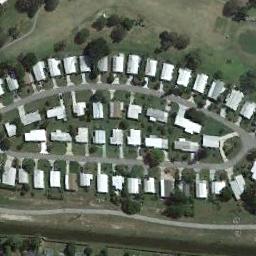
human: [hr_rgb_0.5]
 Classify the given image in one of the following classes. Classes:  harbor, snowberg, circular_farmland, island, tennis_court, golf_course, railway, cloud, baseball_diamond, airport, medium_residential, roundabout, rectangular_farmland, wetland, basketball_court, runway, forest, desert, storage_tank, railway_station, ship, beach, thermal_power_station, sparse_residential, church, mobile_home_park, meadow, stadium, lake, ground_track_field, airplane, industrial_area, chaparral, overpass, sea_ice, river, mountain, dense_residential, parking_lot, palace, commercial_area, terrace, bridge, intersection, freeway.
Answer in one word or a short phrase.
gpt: mobile_home_park